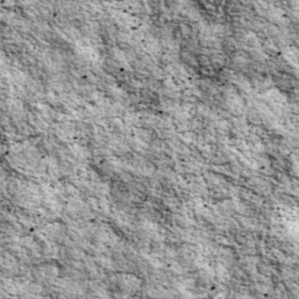
Label: non_frost